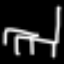
Label: chair